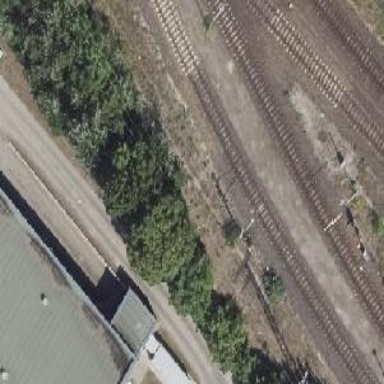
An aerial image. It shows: Electrified rail siding with contact line.